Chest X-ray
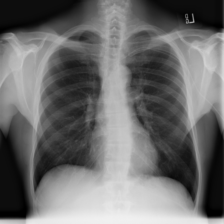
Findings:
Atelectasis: negative
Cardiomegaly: negative
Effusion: positive
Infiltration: negative
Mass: negative
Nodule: negative
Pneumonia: negative
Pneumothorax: negative
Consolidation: negative
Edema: negative
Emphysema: negative
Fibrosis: negative
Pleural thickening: negative
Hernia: negative